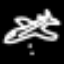
Label: airplane